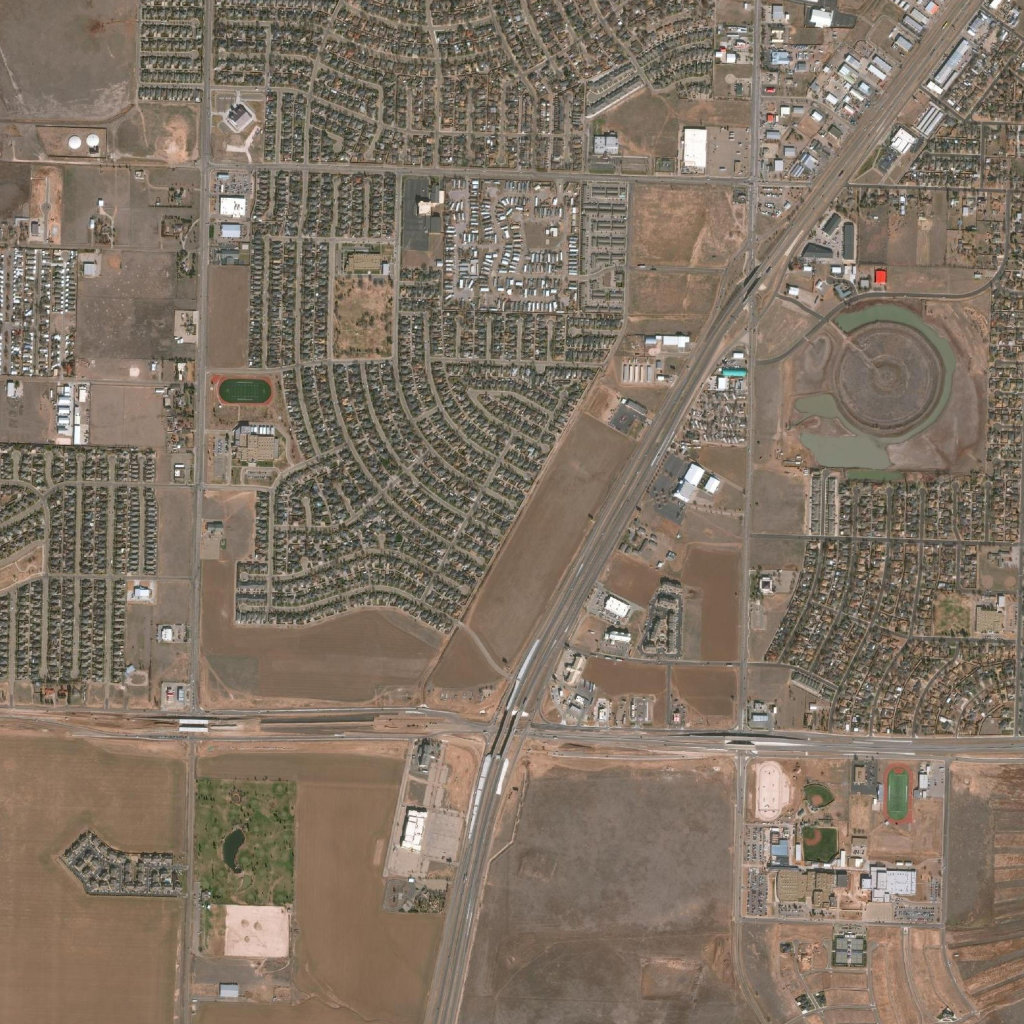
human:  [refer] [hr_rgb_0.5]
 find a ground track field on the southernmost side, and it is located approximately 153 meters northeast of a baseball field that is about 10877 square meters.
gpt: <box>[[86, 74, 88, 81, 0]]</box>

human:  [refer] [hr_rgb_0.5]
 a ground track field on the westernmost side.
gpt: <box>[[21, 36, 26, 39, 0]]</box>

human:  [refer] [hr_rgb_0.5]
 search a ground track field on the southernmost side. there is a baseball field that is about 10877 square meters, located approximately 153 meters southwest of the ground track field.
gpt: <box>[[86, 74, 88, 81, 0]]</box>